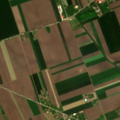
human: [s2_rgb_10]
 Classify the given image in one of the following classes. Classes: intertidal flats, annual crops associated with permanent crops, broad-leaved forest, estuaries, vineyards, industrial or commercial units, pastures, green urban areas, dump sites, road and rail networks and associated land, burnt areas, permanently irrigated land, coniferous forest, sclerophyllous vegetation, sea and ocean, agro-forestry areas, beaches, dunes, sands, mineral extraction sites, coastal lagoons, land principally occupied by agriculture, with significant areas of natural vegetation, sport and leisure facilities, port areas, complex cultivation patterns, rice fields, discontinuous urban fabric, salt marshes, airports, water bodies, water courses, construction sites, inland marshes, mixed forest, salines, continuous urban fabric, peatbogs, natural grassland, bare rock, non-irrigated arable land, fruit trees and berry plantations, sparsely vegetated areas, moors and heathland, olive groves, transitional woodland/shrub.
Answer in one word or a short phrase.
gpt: discontinuous urban fabric, non-irrigated arable land, land principally occupied by agriculture, with significant areas of natural vegetation